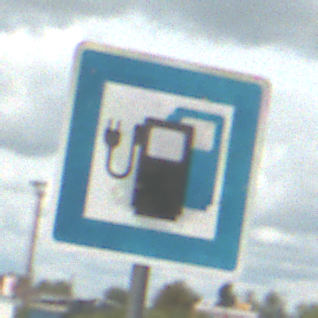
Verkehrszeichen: LadestationFuerElektrofahrzeuge
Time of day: Midday
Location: Outdoor (Suburban)
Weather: PartlyCloudy
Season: Summer
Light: Natural